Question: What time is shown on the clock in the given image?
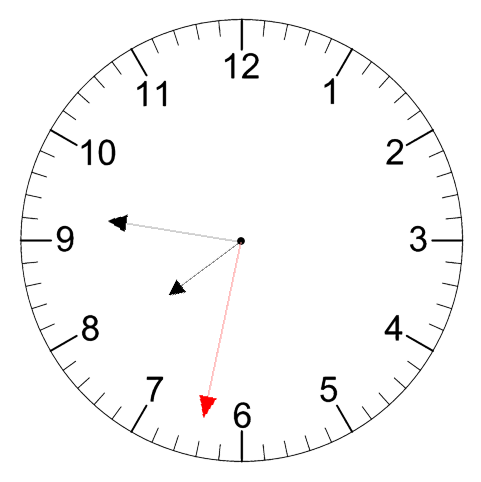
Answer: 07:46:32